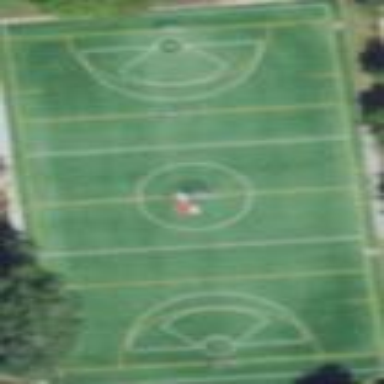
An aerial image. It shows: Shooting sport pitch.